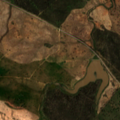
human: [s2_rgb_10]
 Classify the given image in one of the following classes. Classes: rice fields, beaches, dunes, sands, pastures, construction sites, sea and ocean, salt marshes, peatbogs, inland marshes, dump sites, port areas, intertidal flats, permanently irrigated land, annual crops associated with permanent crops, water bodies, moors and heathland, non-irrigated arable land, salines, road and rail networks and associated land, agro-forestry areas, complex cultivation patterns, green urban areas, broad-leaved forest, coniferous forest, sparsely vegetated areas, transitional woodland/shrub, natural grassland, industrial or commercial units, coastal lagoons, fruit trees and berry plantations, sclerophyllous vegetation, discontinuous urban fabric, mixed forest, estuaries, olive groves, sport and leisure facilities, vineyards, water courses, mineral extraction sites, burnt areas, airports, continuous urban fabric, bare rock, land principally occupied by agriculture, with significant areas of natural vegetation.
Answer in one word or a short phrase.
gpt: pastures, agro-forestry areas, transitional woodland/shrub